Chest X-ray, PA view. Patient: 67 years old, sex M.
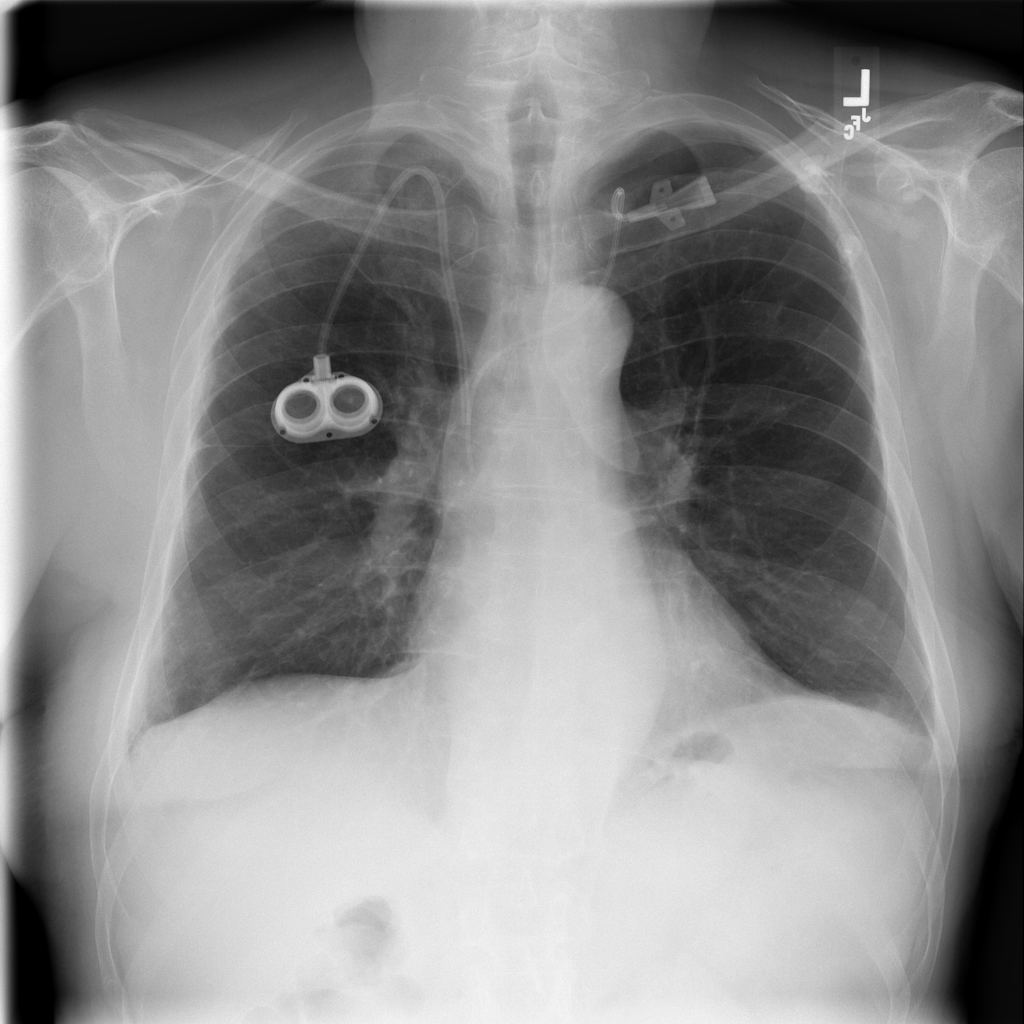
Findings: No Finding